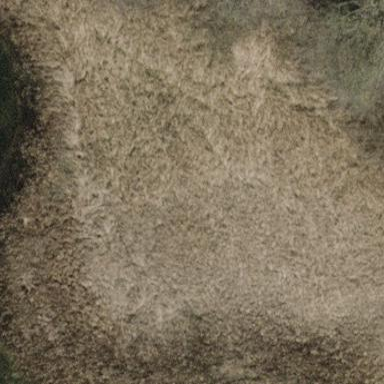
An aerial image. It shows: Reedbed in wetland area.